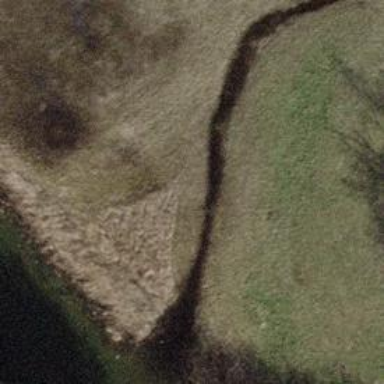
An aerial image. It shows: Ditch in the surroundings.